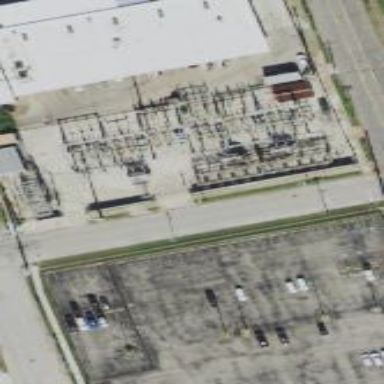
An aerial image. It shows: Outdoor power substation surrounded by fence. The substation is specifically for distribution purposes.